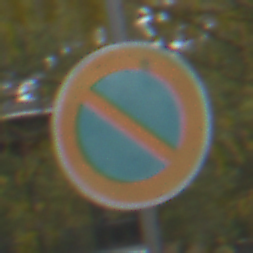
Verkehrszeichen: EingeschraenktesHalteverbot
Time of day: Midday
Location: Outdoor (Nature)
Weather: Overcast
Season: Autumn
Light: Natural